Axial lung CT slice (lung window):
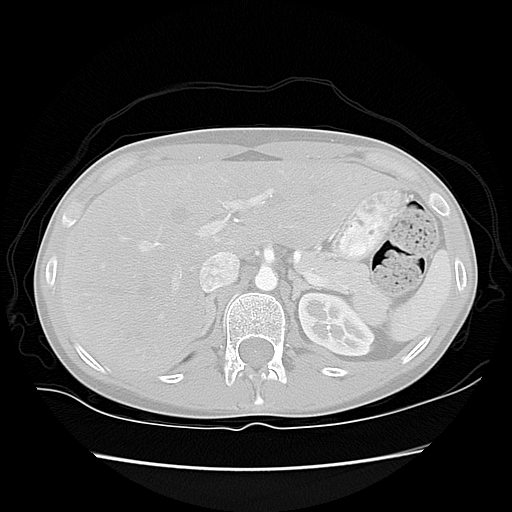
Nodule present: no